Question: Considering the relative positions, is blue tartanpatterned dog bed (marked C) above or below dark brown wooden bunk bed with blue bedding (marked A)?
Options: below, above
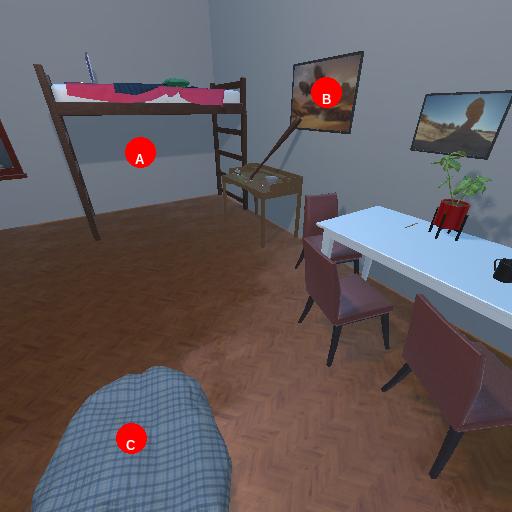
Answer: below